Field crop: maize
Growth stage: 2
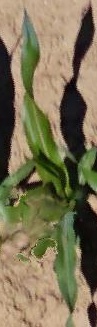
Species: maize